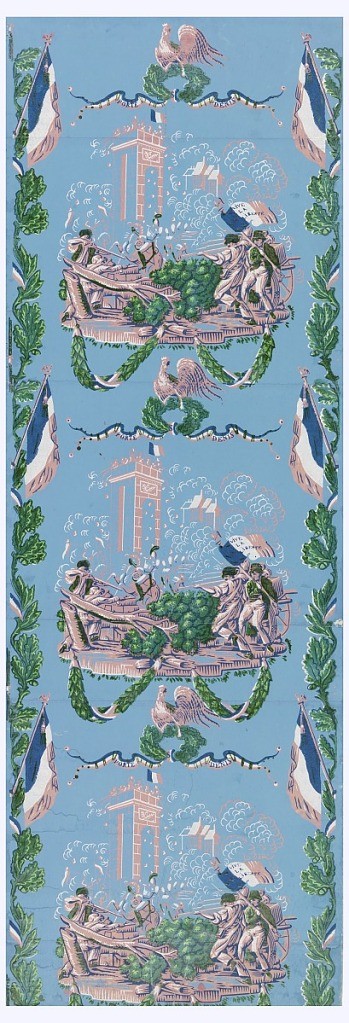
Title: Battle of Porte St. Denis
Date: ca. 1830
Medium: Block printed on handmade paper
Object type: Sidewall
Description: Barricade battle scene of Porte St. Denis, surmounted by rooster, oak wreath and ribbon inscribed: "Porte St. Denis." Edged with oak vine and tricolore. Printed in pink, blue, green and white on lighter blue ground.